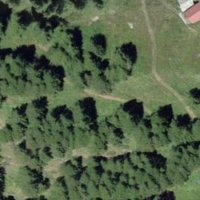
EUNIS habitat code: 44
Species observed at this site:
Aquila chrysaetos